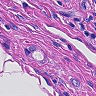
Metastatic tissue present: yes